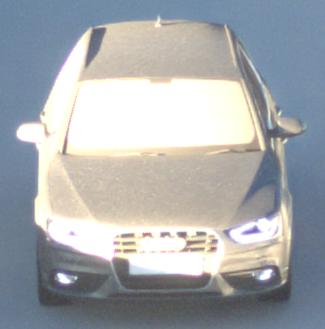
Make: Audi
Model: A4 Avant 1.8 TFSI
Detailed model: A4 (B8) Avant
Model produced from: 2012/02
Model produced until: 2015/04
Doors: 5
Color: gray
Road condition: dry road
Daytime: sunrise or sunset
Contrast: high contrast